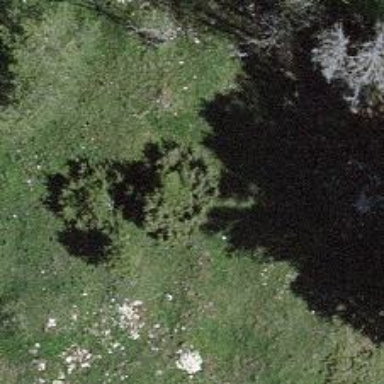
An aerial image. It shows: Beautiful tree in nature.